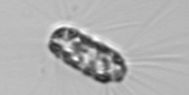
Label: Corethron_hystrix